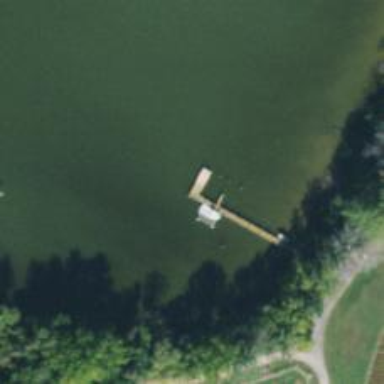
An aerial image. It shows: Man-made pier.